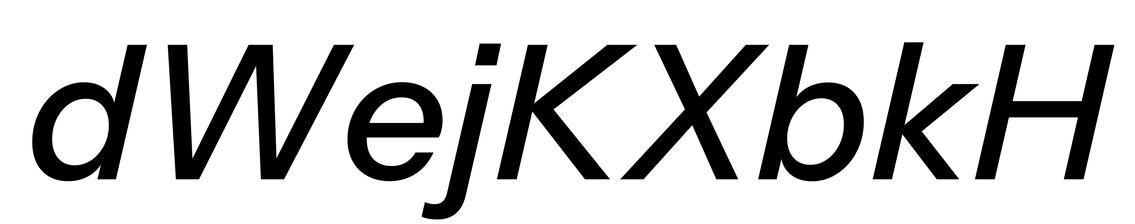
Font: InstrumentSans-Italic_Medium_Italic